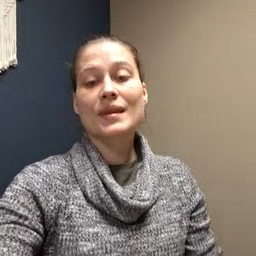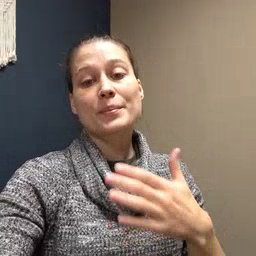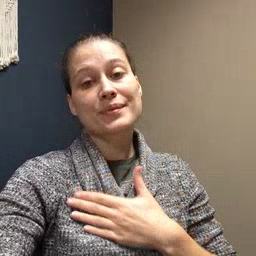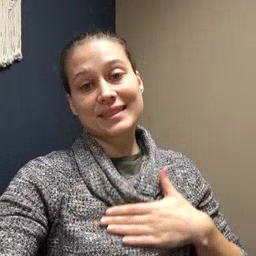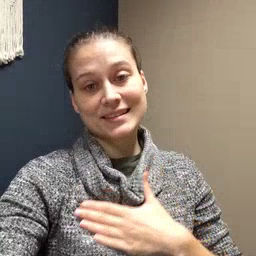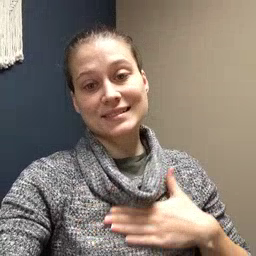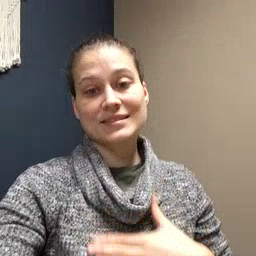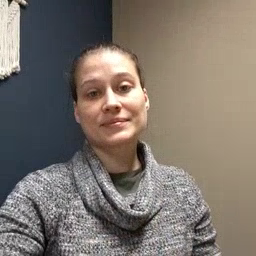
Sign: please